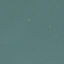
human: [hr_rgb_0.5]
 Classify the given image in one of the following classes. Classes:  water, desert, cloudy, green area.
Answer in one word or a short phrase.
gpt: water